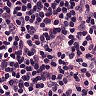
Metastatic tissue present: no